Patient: sex F, age 35
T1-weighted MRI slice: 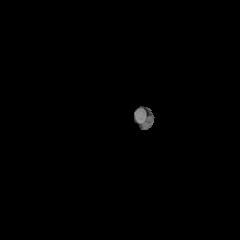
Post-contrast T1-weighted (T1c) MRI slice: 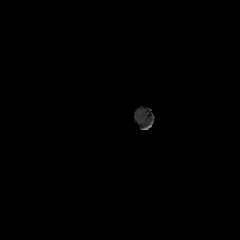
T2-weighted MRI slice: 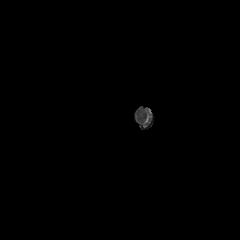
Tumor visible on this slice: no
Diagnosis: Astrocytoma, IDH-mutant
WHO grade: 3